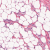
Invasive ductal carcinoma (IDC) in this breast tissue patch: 0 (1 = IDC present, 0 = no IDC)